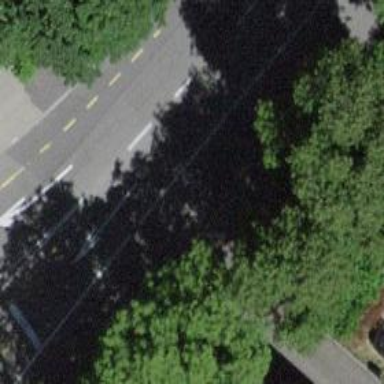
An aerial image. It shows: Primary highway with asphalt surface. There are sidewalks on both sides and lanes for cycling in both directions.